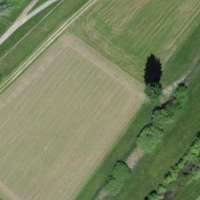
EUNIS habitat code: 52
Species observed at this site:
Centaurea scabiosa